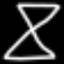
Label: hourglass